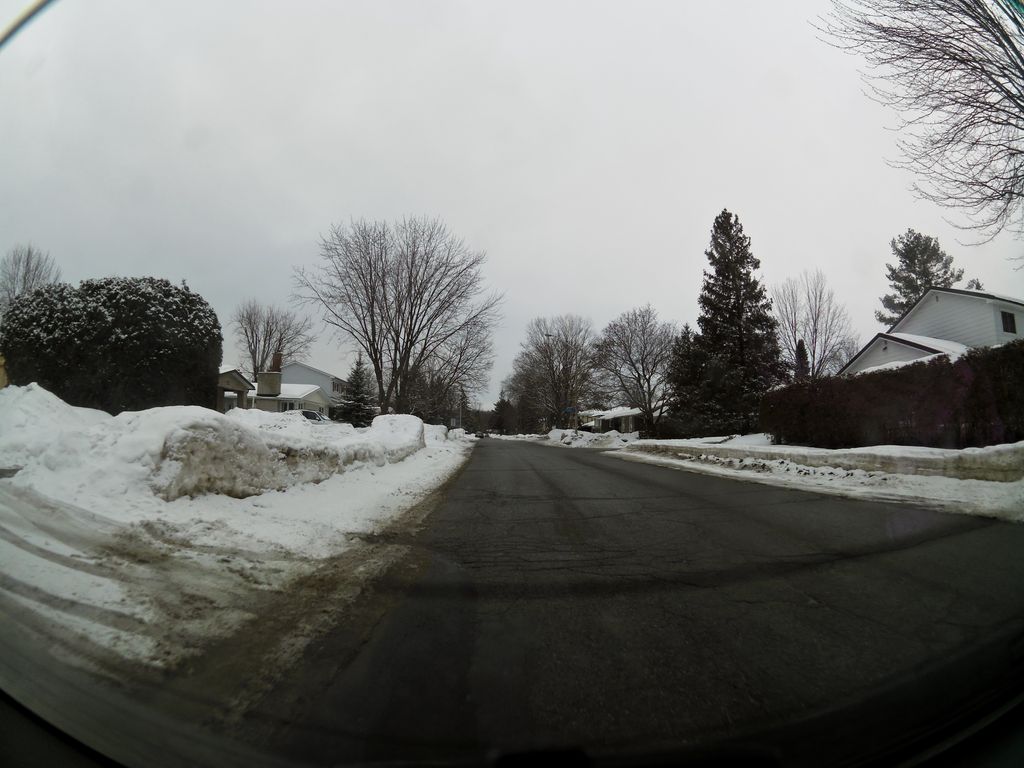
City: ottawa-gatineau